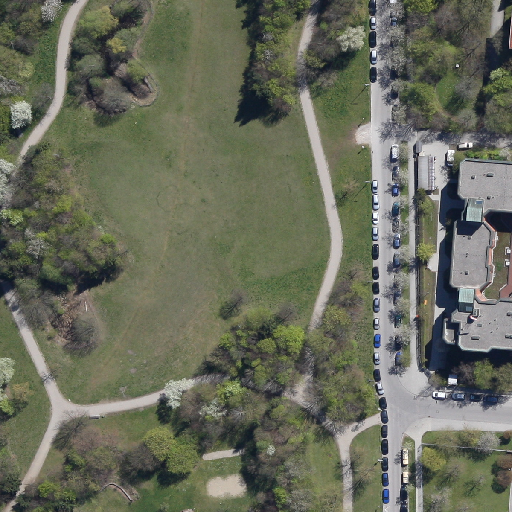
Referring expression: vehicle in the parking area